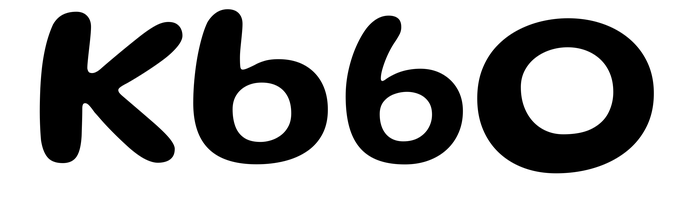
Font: Gluten_Medium